Field crop: maize
Growth stage: 1
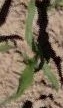
Species: maize